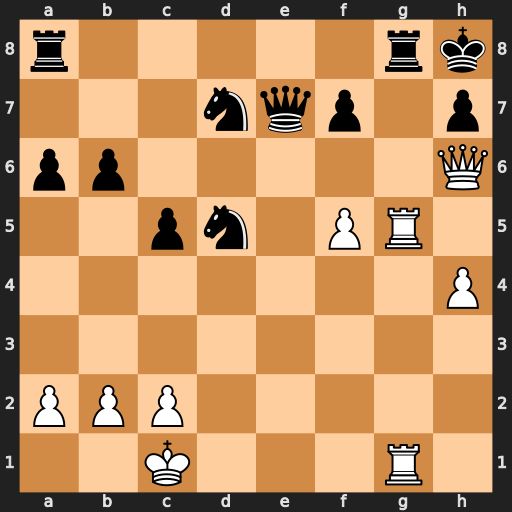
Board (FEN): r5rk/3nqp1p/pp5Q/2pn1PR1/7P/8/PPP5/2K3R1
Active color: w
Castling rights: -
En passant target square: -
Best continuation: Qxh7+ Kxh7 Rh5#